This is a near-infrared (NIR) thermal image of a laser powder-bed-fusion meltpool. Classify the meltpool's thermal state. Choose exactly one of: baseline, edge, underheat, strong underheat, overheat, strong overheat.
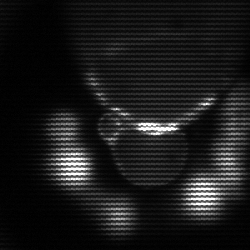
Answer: baseline